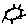
Label: sun